Question: Hello everyone and firstly Im sorry for my lame English.
From time to time, we have problems with updating the token, or rather, we simply can not use the refresh_token
This is what it looks like:
1. We allow the app access manually and get the first access_token and refresh_token. At this stage, everything is OK, the application is in the list that was granted access (check through this page: https://myaccount.google.com/permissions ):

1. AcessToken successfully used and updated for some time (usually several weeks), but then the app from the list of apps that got access disappears (https://myaccount.google.com/permissions)
And disappears as if someone manually denies him access.
And, of course, the last access_token stops working, and with it the refresh_token.
After that, we again need to manually confirm the app's access for the first time. Because refresh_token, certainly, is not valid after the app disappears from the list.
Please, anybody, tell me what this might be related to. And for what reason can an app disappear from the list, if no one manually restricts access to app?
Maybe there are some reasons: improper use of tokens and so on-the reasons why the application may disappear. Or private account settings that we don't know about? We will be glad to receive any suggestions, thank you in advance.
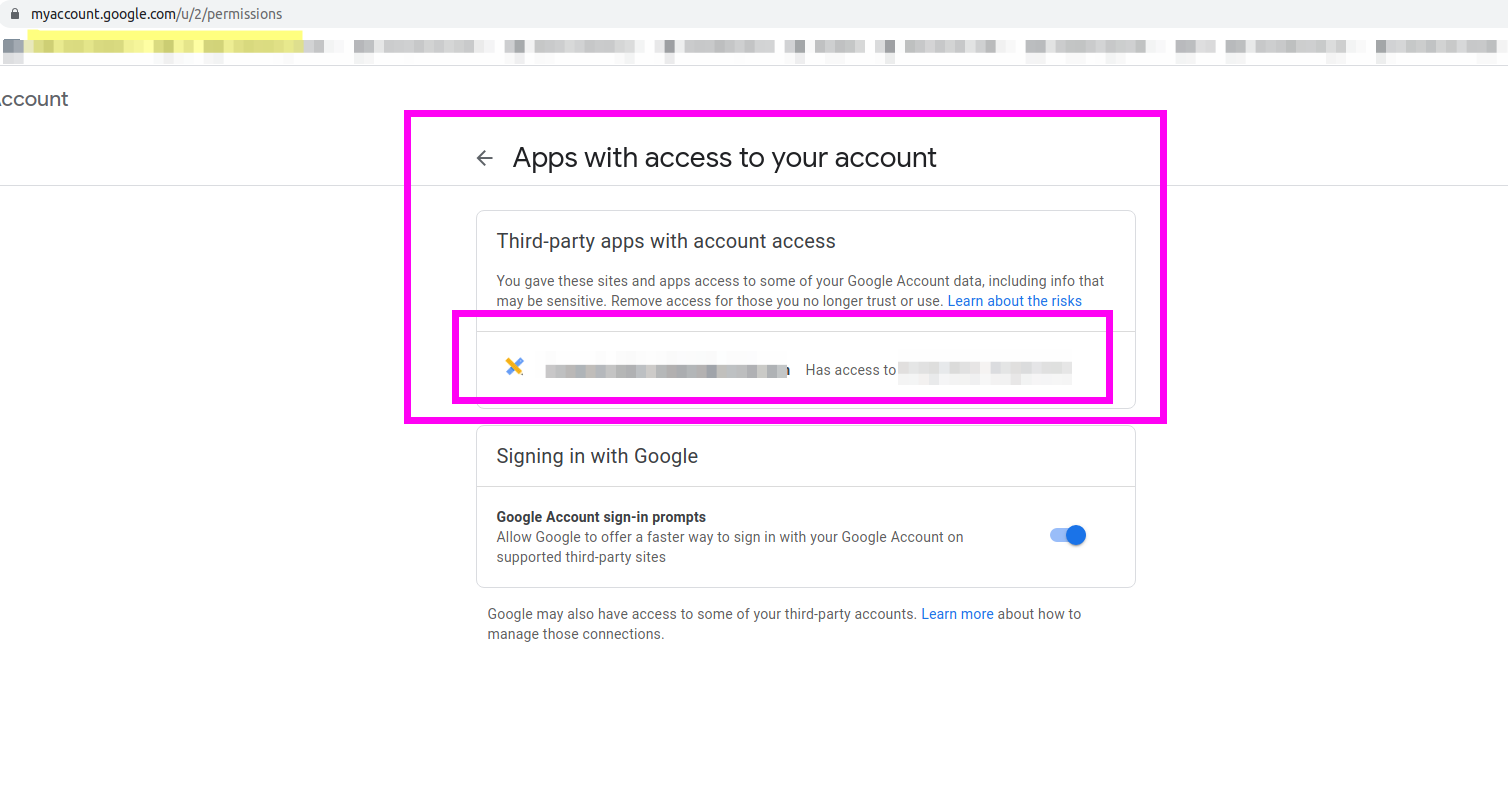
Answer: If your application is still in testing or has not been though the verification process then refresh tokens will expire between one to two weeks. This may also cause the application to be removed from the users permission, however I cant say I have actually checked but it makes sense. From googles end the easiest way to ensure a refresh token will expire would be to revoke the users permission.
<URL>
Set the app to production and apply for verification. Should fix the issue.
<URL>